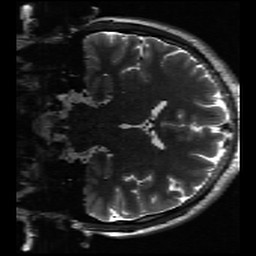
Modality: inplaneT2
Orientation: coronal